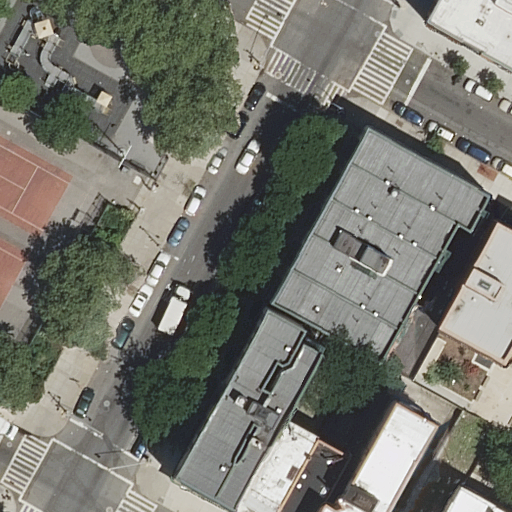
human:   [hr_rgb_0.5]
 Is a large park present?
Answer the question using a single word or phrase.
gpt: no

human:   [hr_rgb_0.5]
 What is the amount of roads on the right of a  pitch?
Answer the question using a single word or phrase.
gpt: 3

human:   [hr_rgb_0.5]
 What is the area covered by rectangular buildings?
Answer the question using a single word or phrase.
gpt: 279m2

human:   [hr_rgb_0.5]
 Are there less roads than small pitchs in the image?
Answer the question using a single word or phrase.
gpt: no

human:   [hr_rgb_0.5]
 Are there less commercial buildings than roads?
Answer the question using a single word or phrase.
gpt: yes

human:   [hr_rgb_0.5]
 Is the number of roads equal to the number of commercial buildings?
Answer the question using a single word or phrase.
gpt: no

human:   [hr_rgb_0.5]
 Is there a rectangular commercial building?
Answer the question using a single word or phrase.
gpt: no

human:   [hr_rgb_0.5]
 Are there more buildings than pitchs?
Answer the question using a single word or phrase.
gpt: yes

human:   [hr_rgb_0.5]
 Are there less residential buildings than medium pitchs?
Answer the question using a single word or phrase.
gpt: no

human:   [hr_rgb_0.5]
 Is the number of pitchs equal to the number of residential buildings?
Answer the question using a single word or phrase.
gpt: no

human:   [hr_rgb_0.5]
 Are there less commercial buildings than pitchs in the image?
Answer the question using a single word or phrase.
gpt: yes

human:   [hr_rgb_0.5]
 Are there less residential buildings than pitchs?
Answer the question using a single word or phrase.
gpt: no

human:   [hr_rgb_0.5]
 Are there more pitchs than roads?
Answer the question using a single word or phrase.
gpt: no

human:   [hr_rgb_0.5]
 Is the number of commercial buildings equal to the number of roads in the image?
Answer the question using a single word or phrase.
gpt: no

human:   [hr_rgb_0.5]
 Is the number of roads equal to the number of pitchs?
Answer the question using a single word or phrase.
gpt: no

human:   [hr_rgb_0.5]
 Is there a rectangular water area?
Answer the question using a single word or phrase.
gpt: no

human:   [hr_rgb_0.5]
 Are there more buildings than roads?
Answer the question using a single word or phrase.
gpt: yes

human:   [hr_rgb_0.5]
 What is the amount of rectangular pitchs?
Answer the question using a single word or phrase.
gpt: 2

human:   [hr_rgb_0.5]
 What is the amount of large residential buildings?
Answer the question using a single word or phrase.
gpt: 2

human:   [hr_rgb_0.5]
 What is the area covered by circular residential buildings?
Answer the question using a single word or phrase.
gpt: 0m2

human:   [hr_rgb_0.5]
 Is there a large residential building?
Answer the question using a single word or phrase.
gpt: yes

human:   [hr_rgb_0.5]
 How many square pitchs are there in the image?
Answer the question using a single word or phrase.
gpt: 0

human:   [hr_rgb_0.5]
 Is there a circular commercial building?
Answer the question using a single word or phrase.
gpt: no

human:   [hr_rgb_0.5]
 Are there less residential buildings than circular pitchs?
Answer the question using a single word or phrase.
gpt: no

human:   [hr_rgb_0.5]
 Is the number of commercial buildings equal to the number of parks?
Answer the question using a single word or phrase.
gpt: no

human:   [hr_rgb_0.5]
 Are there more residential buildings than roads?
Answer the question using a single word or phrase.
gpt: yes

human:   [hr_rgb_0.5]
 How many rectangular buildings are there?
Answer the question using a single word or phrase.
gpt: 5

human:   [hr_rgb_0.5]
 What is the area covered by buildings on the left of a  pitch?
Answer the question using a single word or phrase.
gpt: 0m2

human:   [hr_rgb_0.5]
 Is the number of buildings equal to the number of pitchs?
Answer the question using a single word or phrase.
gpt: no

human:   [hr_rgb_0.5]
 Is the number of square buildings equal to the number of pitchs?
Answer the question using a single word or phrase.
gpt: no

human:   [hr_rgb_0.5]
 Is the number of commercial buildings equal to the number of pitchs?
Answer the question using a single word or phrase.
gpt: no

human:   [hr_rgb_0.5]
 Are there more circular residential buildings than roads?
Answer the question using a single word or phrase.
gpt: no

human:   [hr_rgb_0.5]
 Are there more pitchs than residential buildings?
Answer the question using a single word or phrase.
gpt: no

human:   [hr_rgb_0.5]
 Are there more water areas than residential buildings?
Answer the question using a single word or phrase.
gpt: no

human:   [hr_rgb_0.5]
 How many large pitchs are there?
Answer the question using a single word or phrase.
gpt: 0

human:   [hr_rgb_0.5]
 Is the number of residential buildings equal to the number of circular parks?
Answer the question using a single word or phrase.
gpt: no